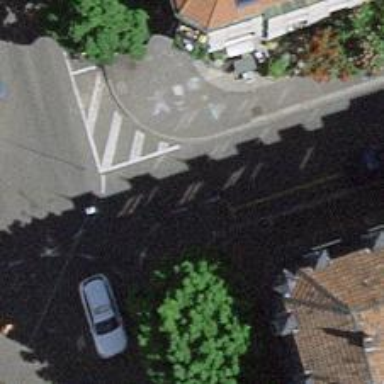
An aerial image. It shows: Residential road with asphalt surface. The road has sidewalks on both sides and opposite cycleway.